Question: I'm trying to setup a simple gruntjs task using requirejs on Windows 8, but when I run it keeps producing the follow command line error.

package.json:
'''
{
"name": "my-app",
"version": "0.0.1",
"devDependencies": {
"grunt": "~0.4.1",
"grunt-contrib-requirejs": "~0.4.1"
}
}
'''
Gruntfile.js:
module.exports = function(grunt) {
'''
grunt.initConfig({
pkg: grunt.file.readJSON('package.json'),
requirejs: {
compile: {
options: {
appDir: "../",
dir: "../../build",
fileExclusionRegExp: /^(r|build)\.js$/,
mainConfigFile: "js/main.js",
removeCombined: true
}
}
}
});
grunt.loadNpmTasks('grunt-contrib-requirejs');
grunt.registerTask('default', ['requirejs']);
};
'''
I used 'npm install' in the directory, then it installed all the dependencies. Any thoughts on how to fix this?
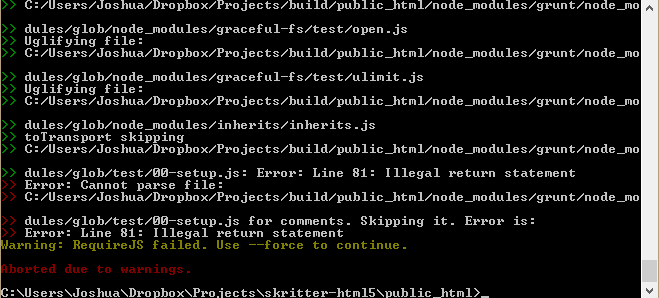
Answer: So Gruntfile.js is in the 'public_html' directory correct?
I think the way you have it configured, you're telling the requirejs task to try to uglify and combine everything in the 'skritter-html5/' and it's choking on that, because its running through all javascript files in your project instead of just your RequireJS app code.. What you may want the 'appDir' option to point to is something like '"js/myClientSideAppDir"' and then I would output it to '"js/build"'
Try looking over the comments in this file. <URL>
They're the best description of r.js options that we've got.